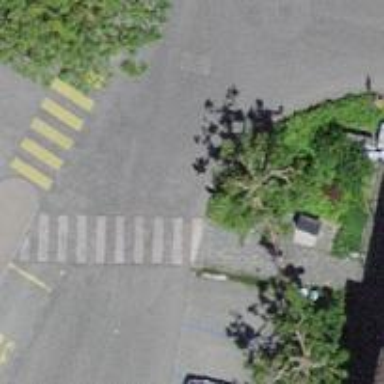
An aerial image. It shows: Marked zebra crossing on the road.